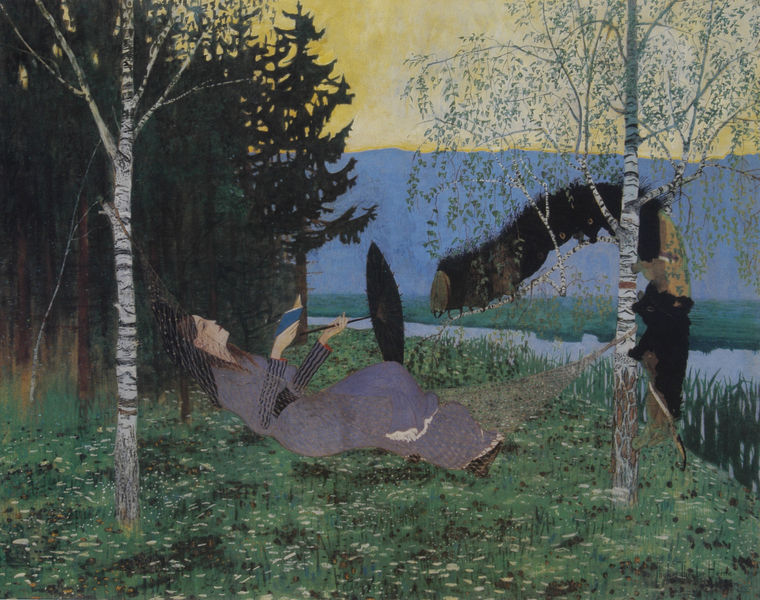
Titel: In der Hängematte
Künstler: Thomas Theodor Heine
Standort: München
Institution: Neue Pinakothek
Schlagwörter: baum, berg, blau, blätter, himmel, schlaf, wasser, bäume, fluss, gelb, grün, landschaft, mädchen, see, blumen, frau, hell, kleid, licht, schwarz, gras, schirm, sonnenschirm, wiese, gesicht, bach, birke, birken, horizont, hügel, natur, stamm, sonne, haare, musik, wald, liegen, berge, lila, naiv, tannen, tiefe, rüschen, surrealismus, buch, traum, fichte, tanne, fabel, märchen, fichten, alice, bären, hängematte, illusion, ohnmacht, raupe, träumen